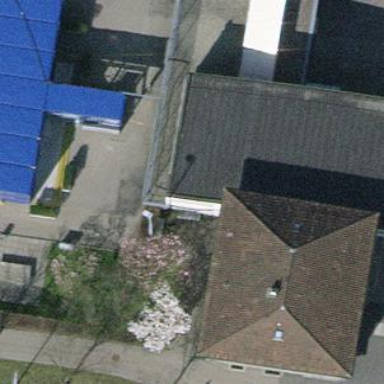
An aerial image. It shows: Office building.